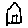
Label: house